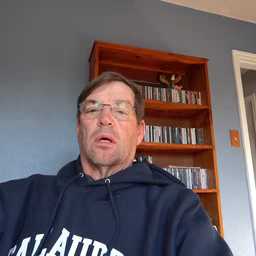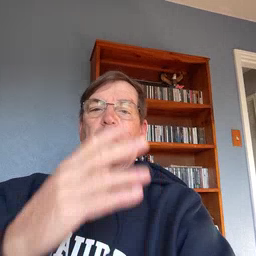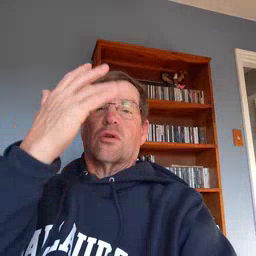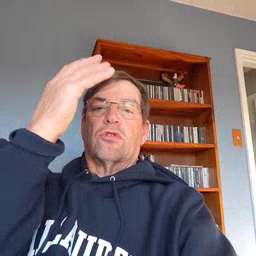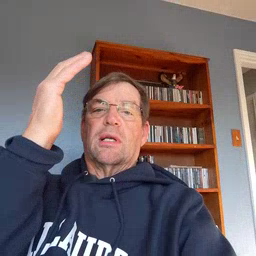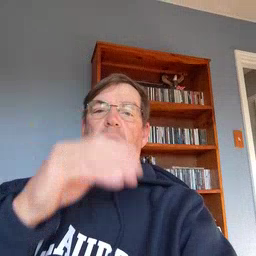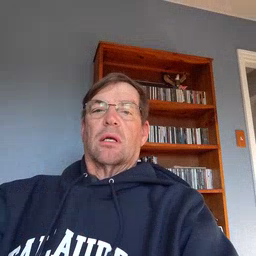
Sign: tree